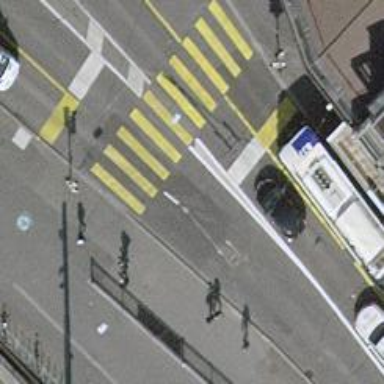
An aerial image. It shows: Road with traffic signals.